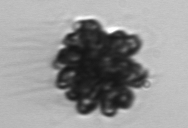
Label: Corymbellus